Interaction volume radius: 5 \u00c5
Interaction volume height: 25 \u00c5
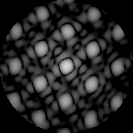
Disorder parameter: 0.1441